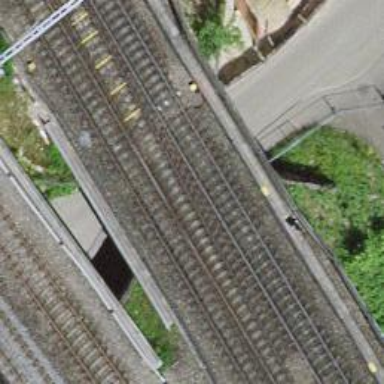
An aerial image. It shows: Railway bridge with electrified tracks and single contact line.